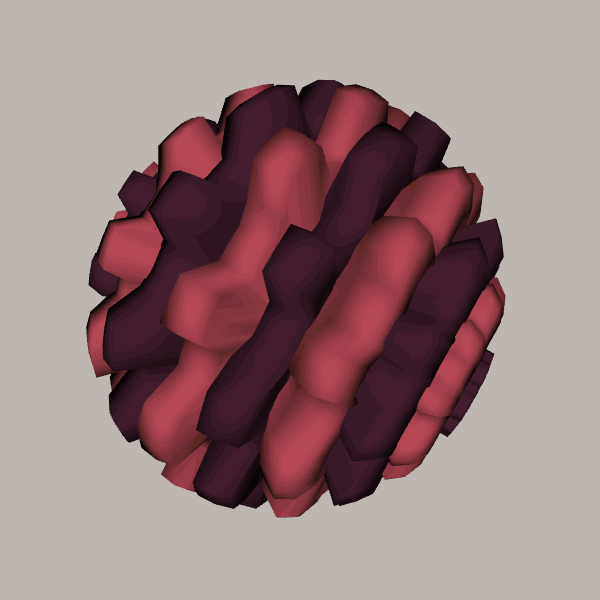
Background: light